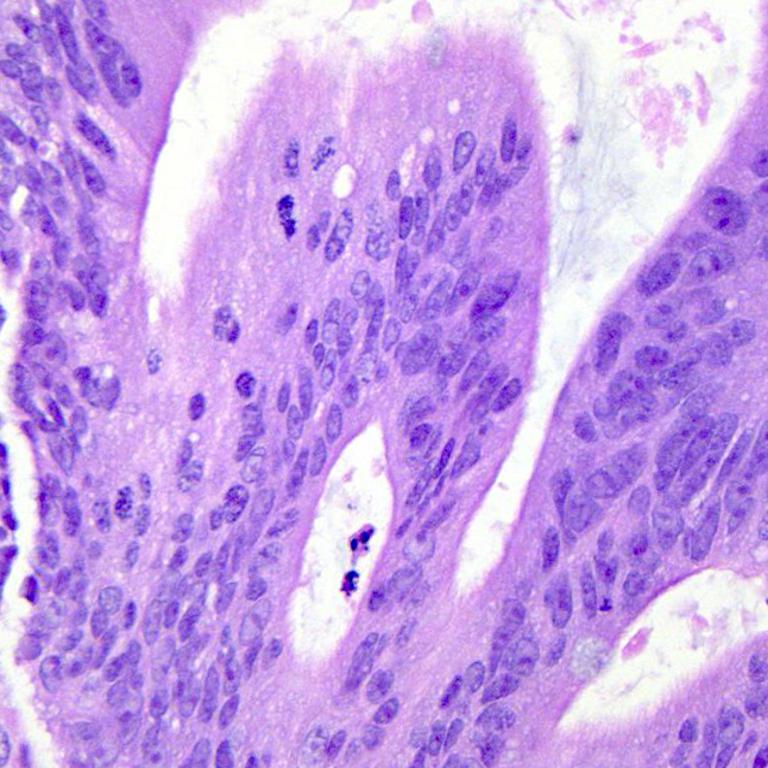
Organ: colon
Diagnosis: adenocarcinomas